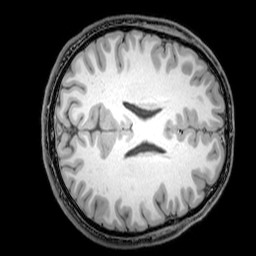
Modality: T1w
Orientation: axial
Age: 24
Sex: male
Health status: healthy
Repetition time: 0.081 s
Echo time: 0.037 s